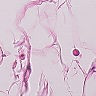
Metastatic tissue present: no